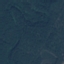
Land use / land cover class: Forest